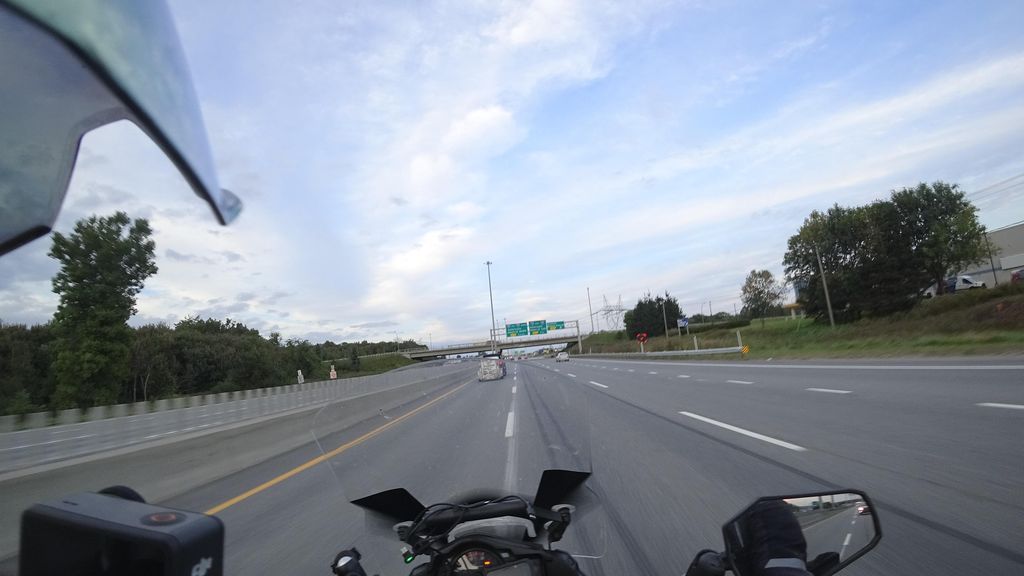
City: quebec_city